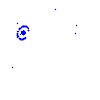
Particle: pion